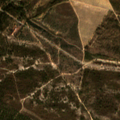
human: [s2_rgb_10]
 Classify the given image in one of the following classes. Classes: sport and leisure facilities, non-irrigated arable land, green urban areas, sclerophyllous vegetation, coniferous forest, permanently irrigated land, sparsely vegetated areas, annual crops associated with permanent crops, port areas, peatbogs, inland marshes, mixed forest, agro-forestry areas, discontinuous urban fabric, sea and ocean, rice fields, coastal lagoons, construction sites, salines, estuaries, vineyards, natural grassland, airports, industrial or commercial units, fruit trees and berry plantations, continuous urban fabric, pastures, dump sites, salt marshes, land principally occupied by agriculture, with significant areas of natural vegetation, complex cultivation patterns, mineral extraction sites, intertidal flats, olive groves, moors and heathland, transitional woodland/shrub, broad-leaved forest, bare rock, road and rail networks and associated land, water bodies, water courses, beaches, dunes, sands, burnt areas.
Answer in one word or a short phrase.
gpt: broad-leaved forest, transitional woodland/shrub